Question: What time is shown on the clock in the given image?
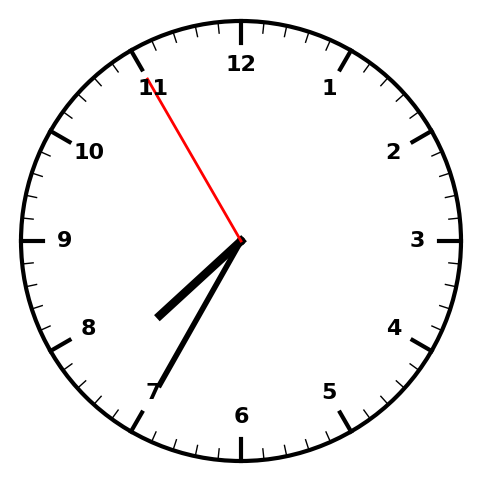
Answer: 07:34:55